Sex: F
Age: 67
Scanner: Avanto
Primary tumour origin: Unverified
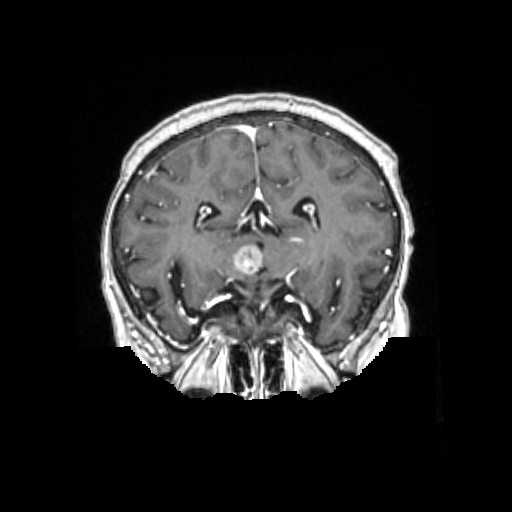
Segmented lesion volume (cc): 2.92
Number of lesion components: 1